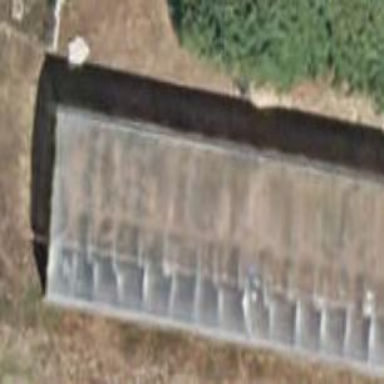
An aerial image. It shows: Greenhouse used for horticulture.